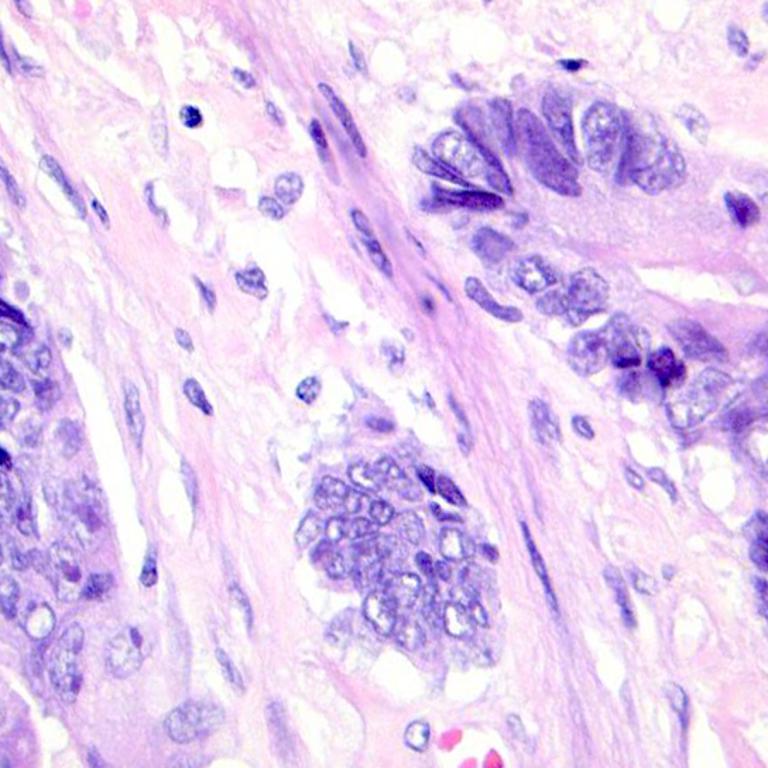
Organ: colon
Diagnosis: adenocarcinomas